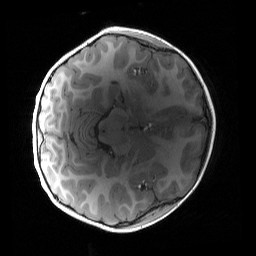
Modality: T1w
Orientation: axial
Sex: male
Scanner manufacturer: siemens
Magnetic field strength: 3 T
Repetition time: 1.9 s
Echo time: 0.00243 s